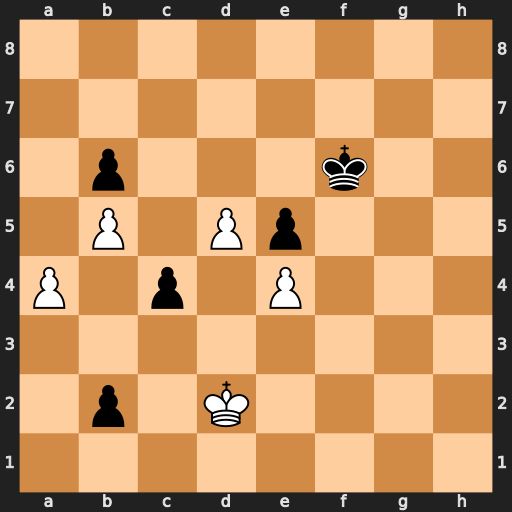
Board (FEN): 8/8/1p3k2/1P1Pp3/P1p1P3/8/1p1K4/8
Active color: w
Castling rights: -
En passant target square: -
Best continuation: Kc2 b1=N Kxb1